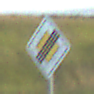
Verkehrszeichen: EndeVorfahrtsstrasse
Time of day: SunriseSunset
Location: Outdoor (RoadRail)
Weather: PartlyCloudy
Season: NotSpecified
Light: Natural